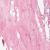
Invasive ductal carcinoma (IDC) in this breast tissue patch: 0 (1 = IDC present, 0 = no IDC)